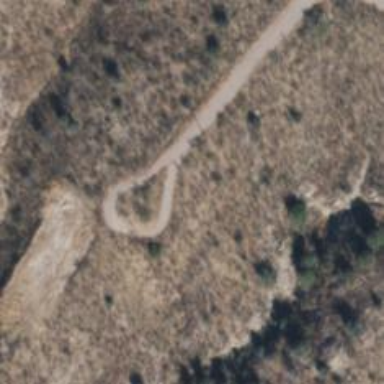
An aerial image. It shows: Turning loop on the road.